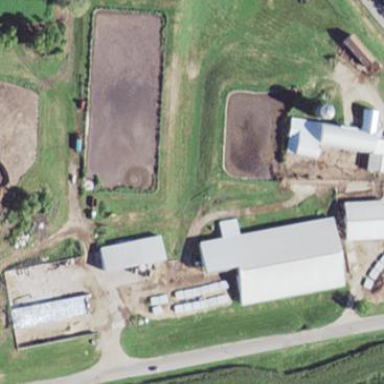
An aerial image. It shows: Farmyard area.